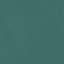
Land use / land cover: SeaLake